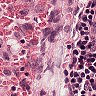
Metastatic tissue present: no